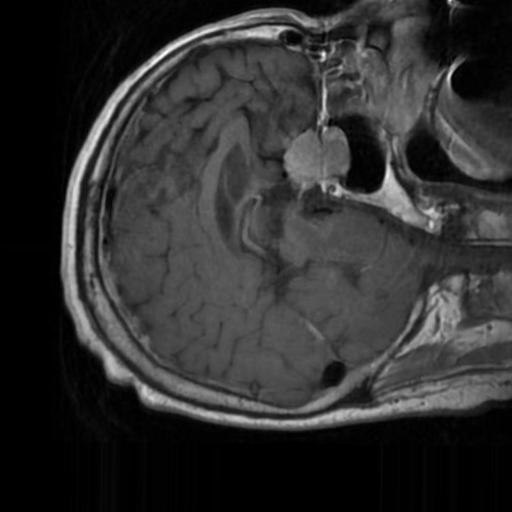
Label: brain_tumor